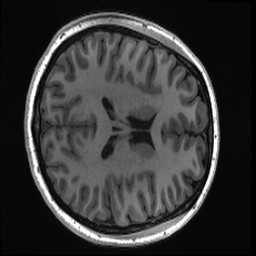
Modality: T1w
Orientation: axial
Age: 21
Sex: female